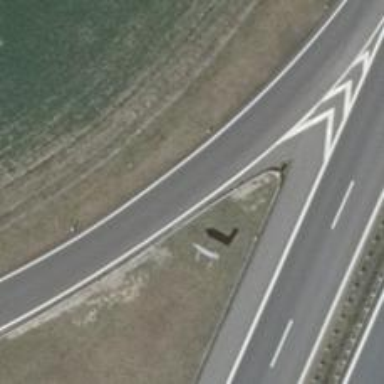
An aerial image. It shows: Asphalt motorway link.